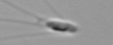
Label: Chaetoceros_subtilis